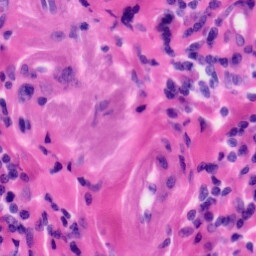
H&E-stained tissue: Tonsil